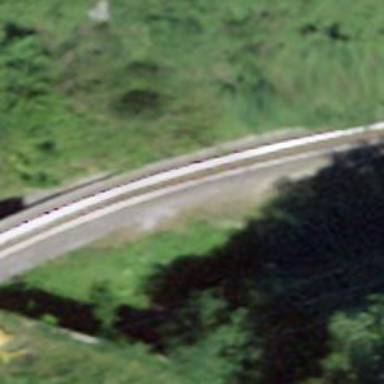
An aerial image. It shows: Narrow-gauge railway track electrified by contact line.